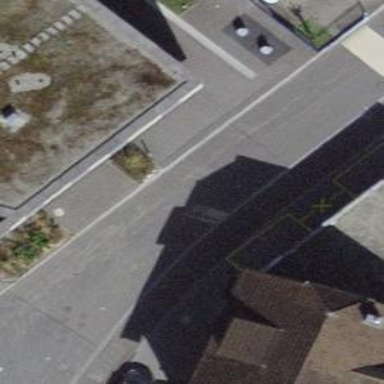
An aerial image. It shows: Parking entrance.